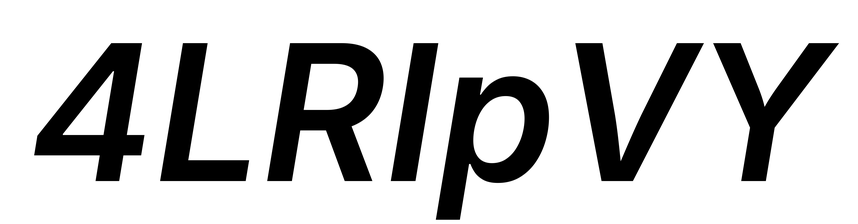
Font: Inter-Italic_SemiBold_Italic